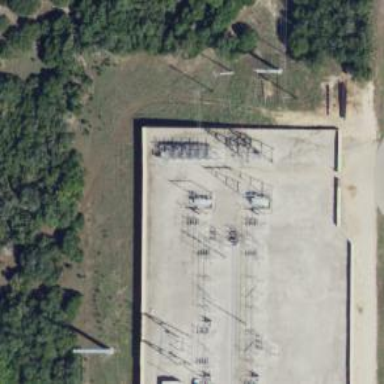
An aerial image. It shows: Switch for power supply.